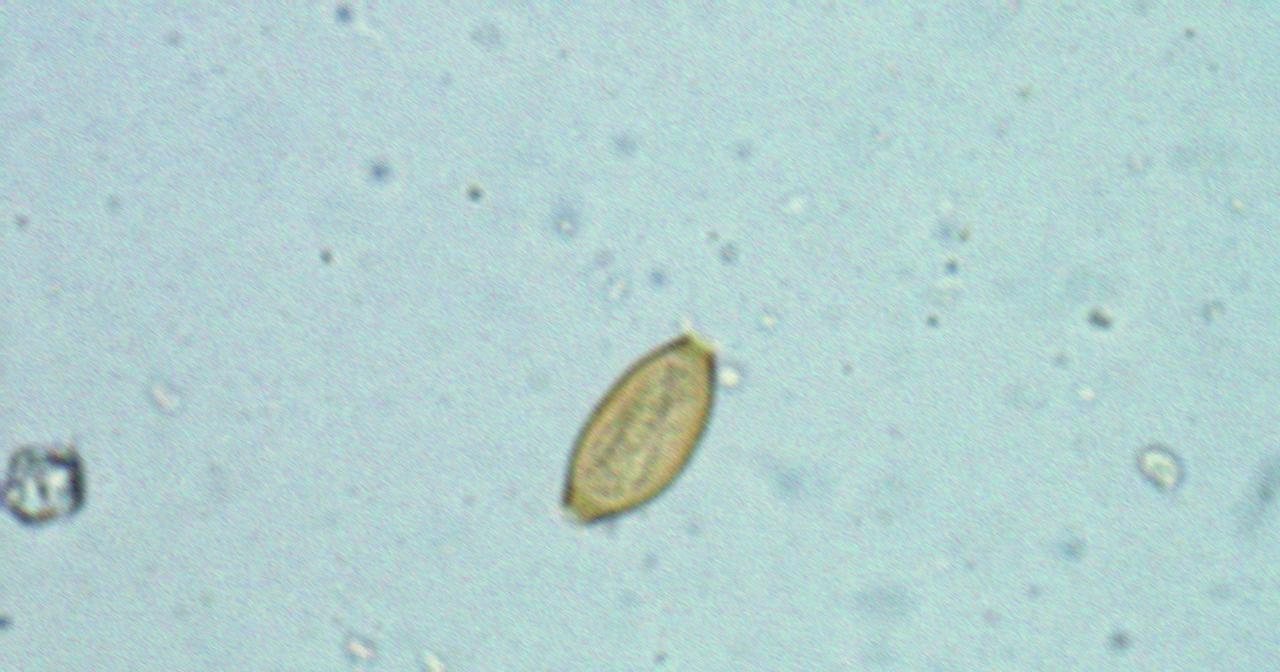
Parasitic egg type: Trichuris trichiura